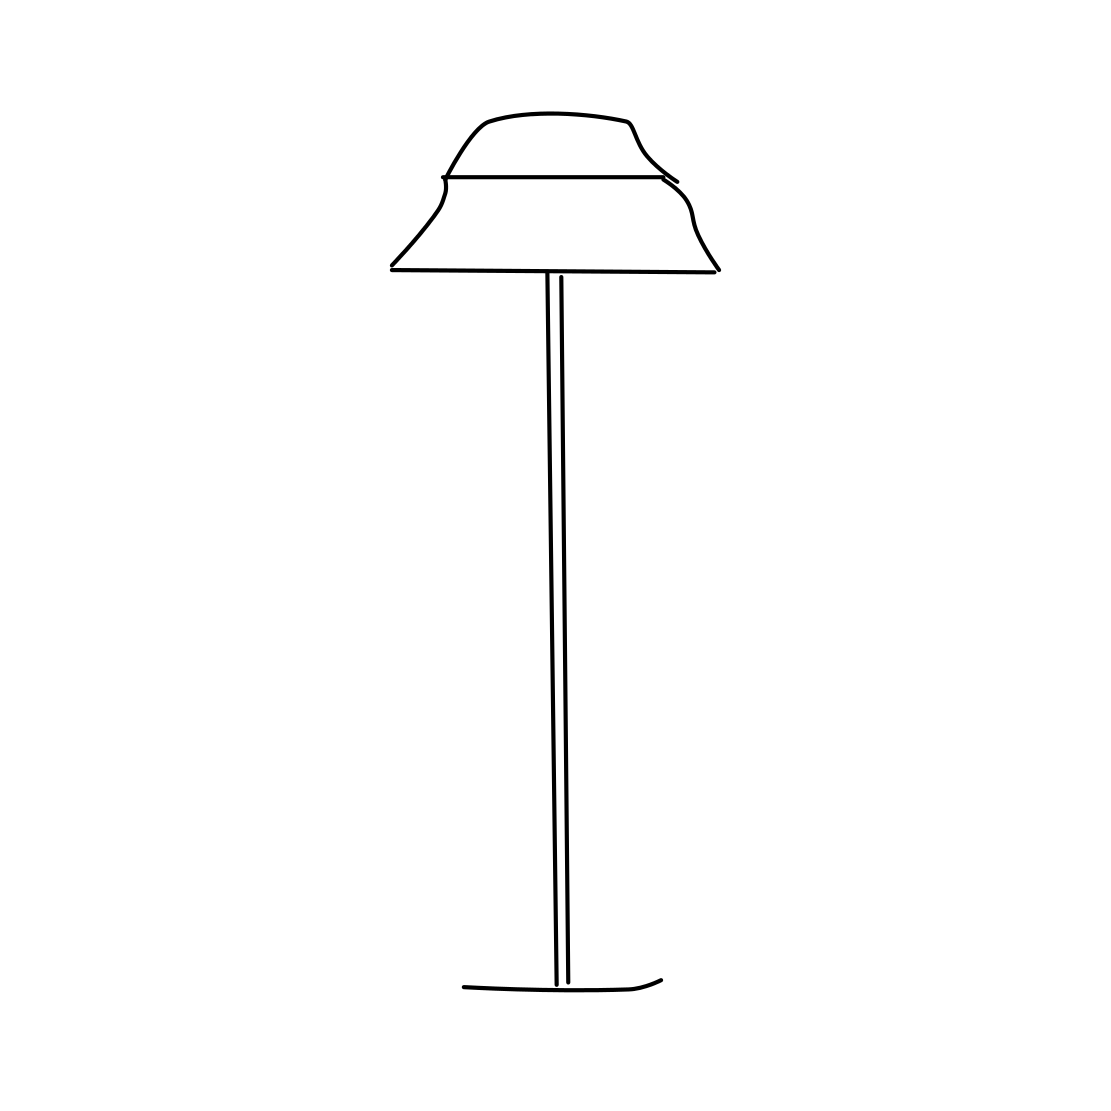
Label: streetlight